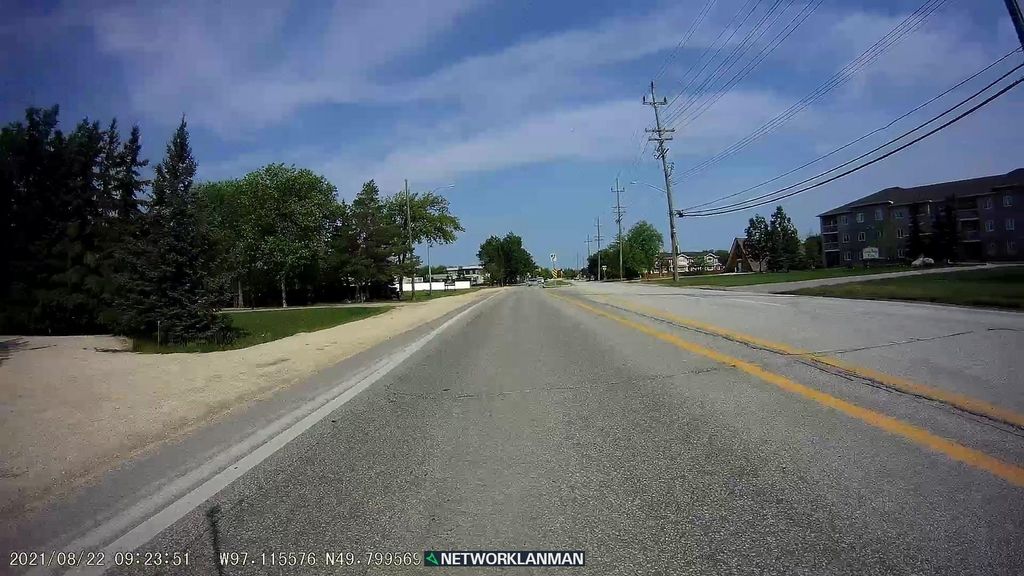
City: winnipeg